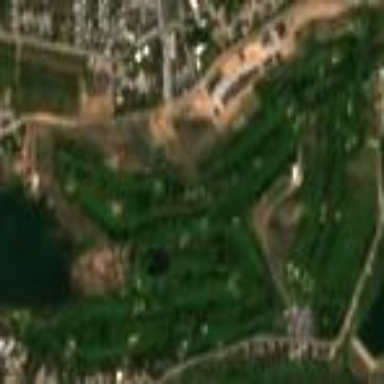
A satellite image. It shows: Golf course surrounded by greenery.